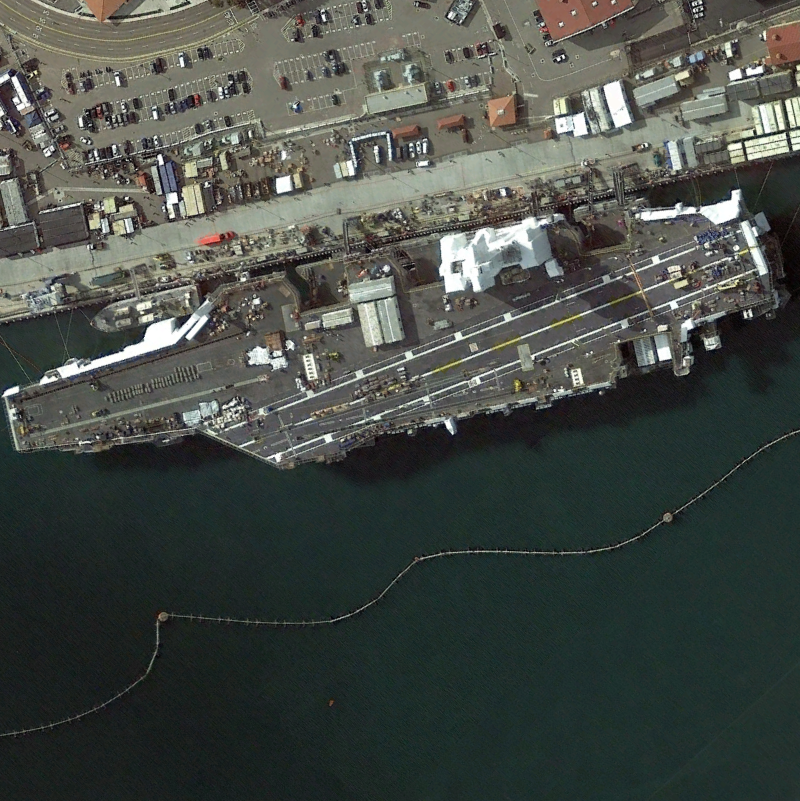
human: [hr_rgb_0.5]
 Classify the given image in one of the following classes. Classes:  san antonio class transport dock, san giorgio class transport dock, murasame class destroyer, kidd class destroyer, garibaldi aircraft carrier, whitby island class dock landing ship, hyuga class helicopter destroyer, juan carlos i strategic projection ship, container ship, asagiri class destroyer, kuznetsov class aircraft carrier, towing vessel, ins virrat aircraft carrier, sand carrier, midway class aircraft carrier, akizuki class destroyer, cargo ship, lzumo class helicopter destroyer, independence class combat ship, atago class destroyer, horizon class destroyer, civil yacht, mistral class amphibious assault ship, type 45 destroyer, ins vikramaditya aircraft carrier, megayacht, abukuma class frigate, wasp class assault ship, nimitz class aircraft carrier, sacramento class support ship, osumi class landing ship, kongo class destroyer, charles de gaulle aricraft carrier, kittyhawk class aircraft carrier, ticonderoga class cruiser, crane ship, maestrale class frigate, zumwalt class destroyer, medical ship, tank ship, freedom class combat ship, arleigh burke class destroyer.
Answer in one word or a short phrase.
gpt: Nimitz class aircraft carrier